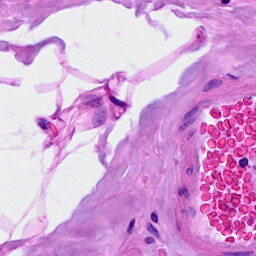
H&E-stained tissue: Breast